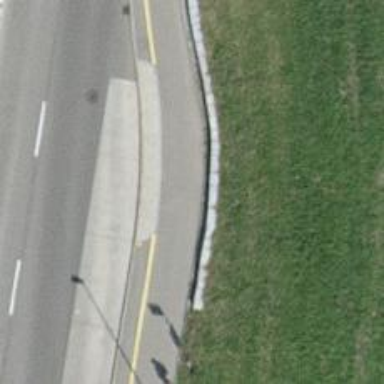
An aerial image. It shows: Platform for public transport on the road.